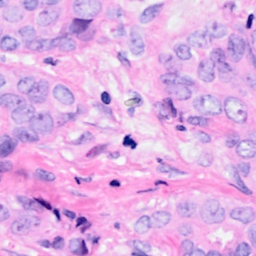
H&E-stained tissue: Breast